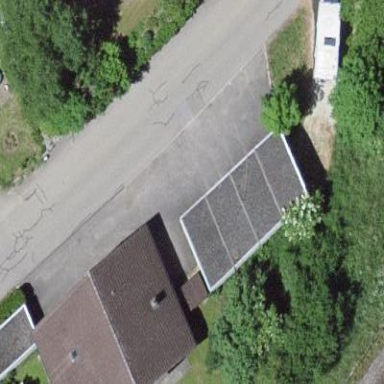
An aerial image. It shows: Garage.